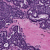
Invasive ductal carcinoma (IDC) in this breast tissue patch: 1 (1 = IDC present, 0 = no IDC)